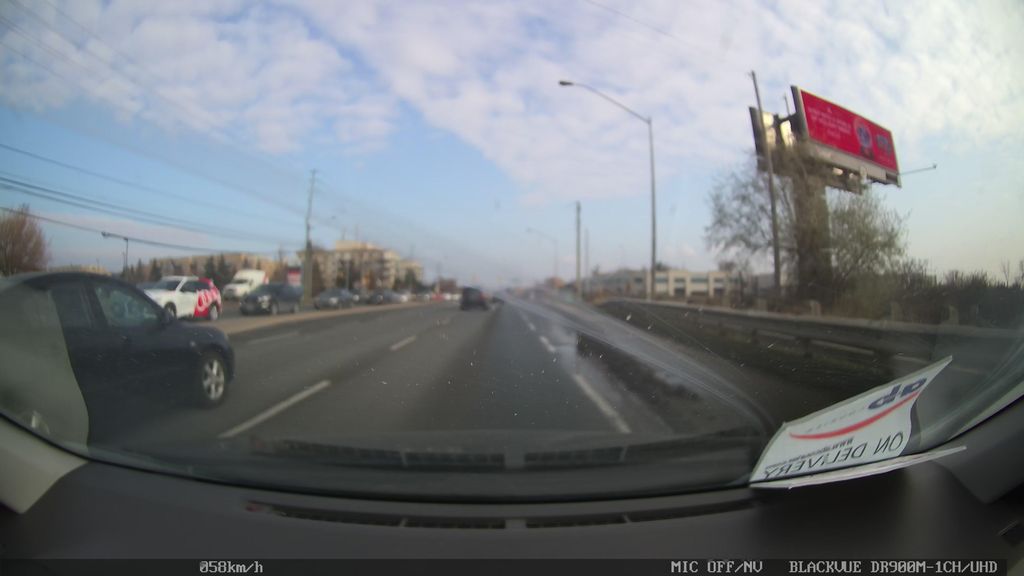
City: toronto